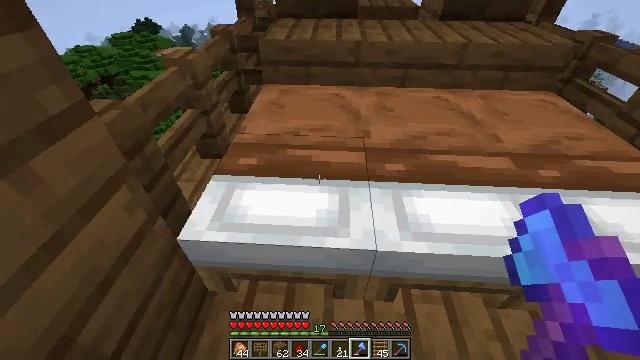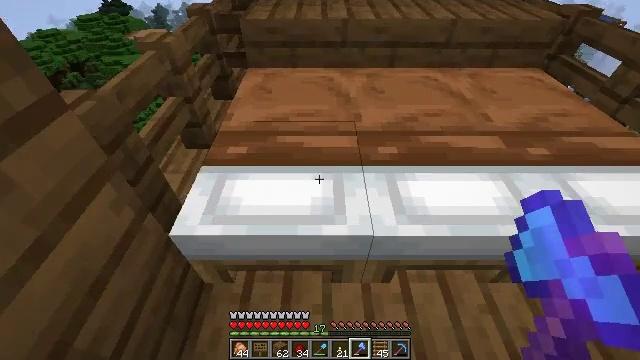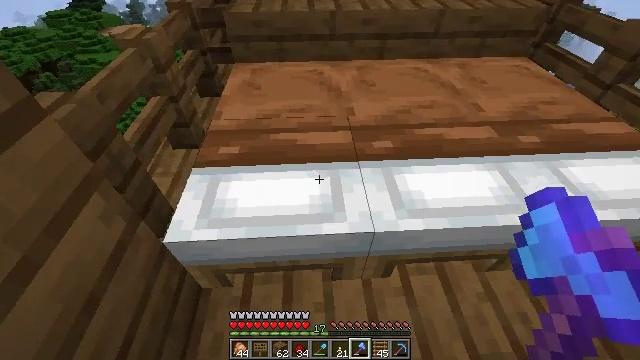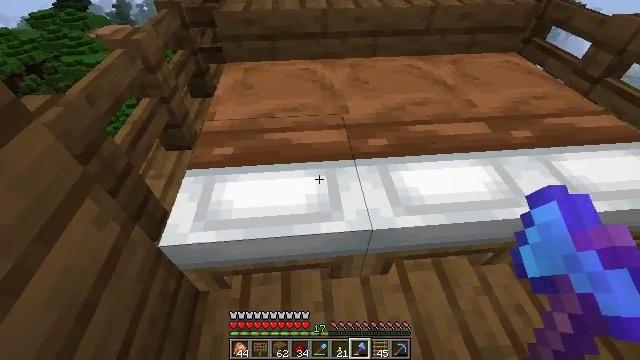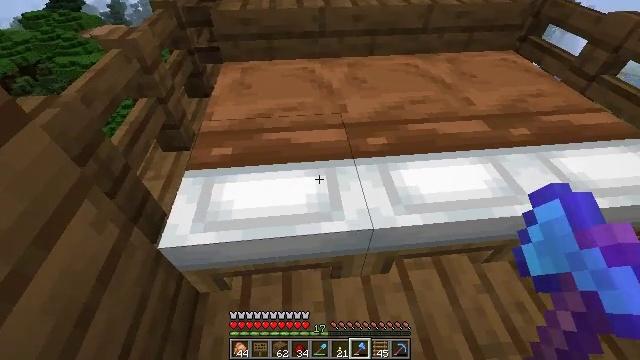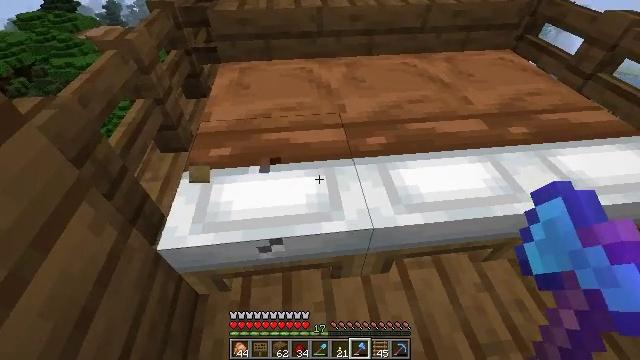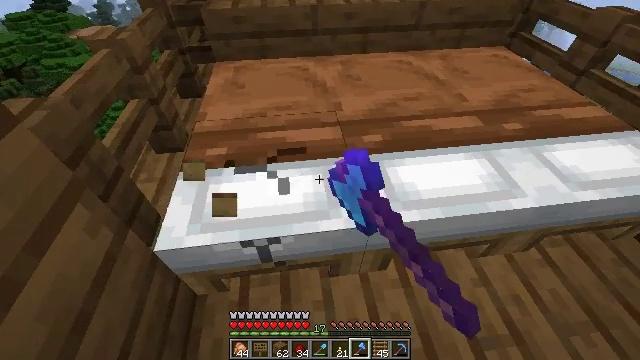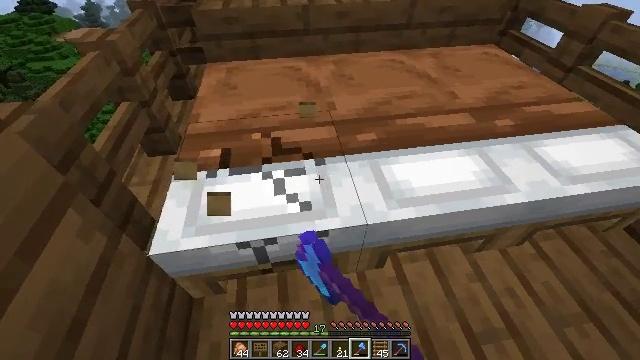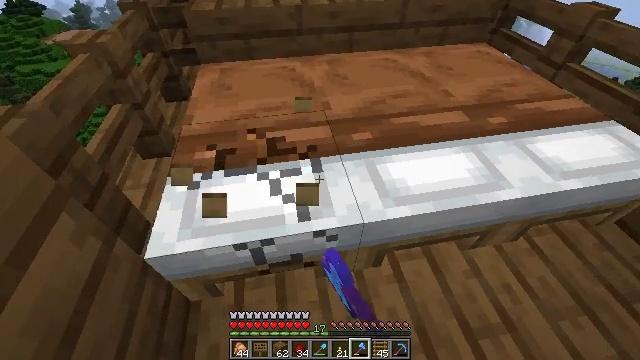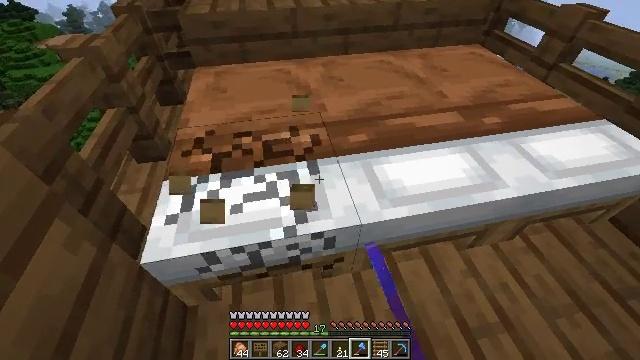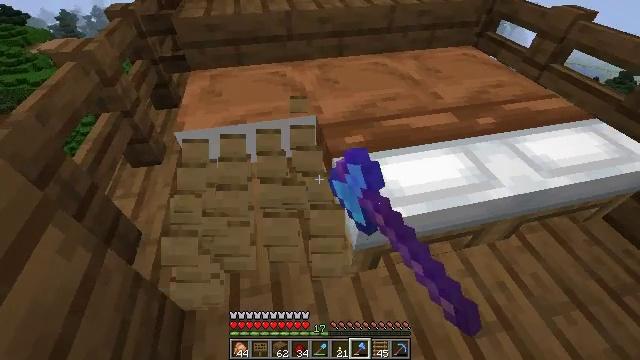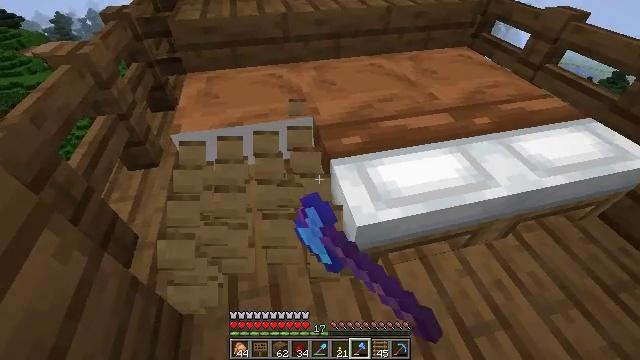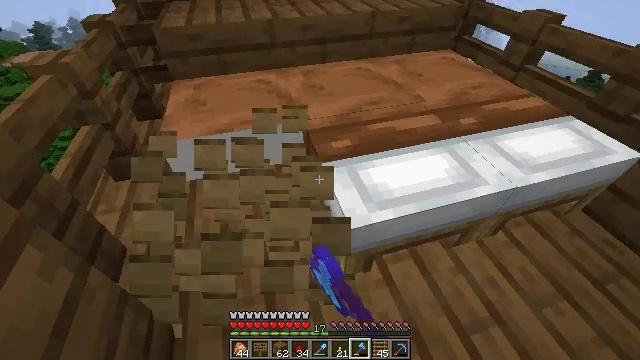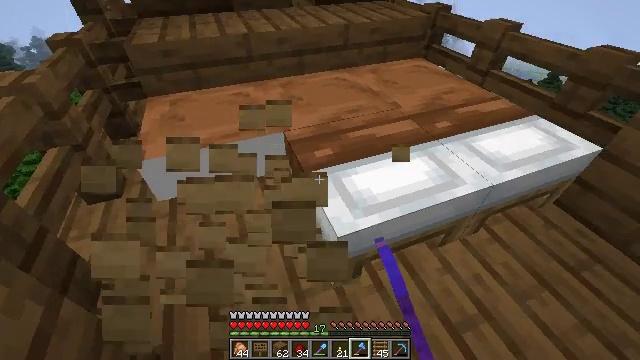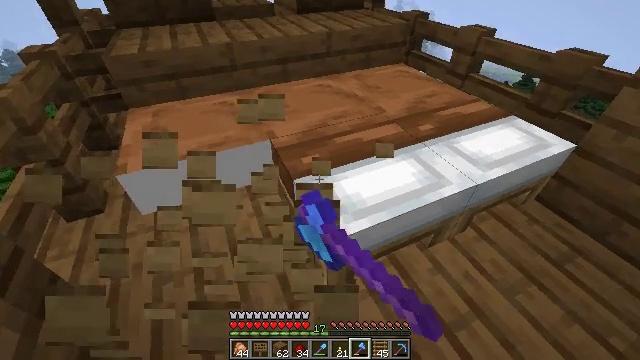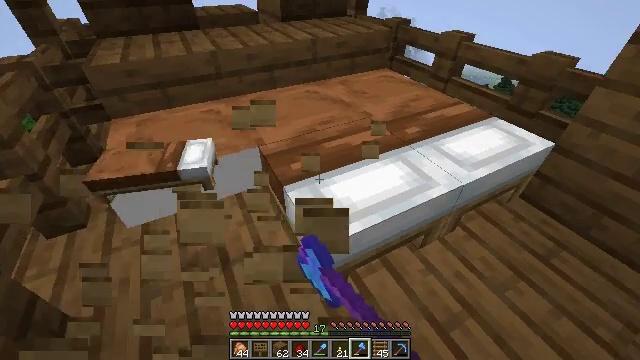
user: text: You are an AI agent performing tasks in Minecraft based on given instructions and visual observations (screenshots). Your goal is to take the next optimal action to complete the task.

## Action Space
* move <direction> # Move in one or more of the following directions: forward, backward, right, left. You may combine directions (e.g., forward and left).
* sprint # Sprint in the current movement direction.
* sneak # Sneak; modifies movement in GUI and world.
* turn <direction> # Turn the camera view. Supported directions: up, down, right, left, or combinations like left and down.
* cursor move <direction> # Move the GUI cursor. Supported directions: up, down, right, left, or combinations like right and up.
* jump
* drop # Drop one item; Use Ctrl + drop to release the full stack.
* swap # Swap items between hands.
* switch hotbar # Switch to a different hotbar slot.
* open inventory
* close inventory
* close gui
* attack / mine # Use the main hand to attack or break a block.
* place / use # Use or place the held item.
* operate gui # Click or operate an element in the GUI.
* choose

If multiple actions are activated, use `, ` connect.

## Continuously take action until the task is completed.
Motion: motion action
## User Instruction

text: Retrieve the brown bed.
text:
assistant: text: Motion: turn right and down
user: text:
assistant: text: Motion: turn right and down
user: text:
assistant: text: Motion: turn right
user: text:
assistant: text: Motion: no_op
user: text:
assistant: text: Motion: attack / mine
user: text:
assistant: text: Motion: turn right, attack / mine
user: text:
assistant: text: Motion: turn right, attack / mine
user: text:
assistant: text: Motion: turn right, attack / mine
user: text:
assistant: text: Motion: turn right, attack / mine
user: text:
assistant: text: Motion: turn right, attack / mine
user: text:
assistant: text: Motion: attack / mine
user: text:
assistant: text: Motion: turn right, attack / mine
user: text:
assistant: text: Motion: turn right and up, attack / mine
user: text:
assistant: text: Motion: turn right and up, attack / mine
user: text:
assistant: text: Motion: turn right and up, attack / mine
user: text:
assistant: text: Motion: turn right, attack / mine
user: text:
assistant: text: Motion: turn right, attack / mine
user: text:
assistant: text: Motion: turn right, attack / mine
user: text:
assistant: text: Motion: attack / mine
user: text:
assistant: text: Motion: attack / mine
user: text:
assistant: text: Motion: attack / mine
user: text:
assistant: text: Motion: attack / mine
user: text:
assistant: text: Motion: turn right, attack / mine
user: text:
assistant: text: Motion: move forward, turn right, attack / mine
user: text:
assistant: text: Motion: move forward, turn right, attack / mine
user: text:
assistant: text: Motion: move forward, attack / mine
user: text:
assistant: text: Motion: attack / mine
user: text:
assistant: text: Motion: attack / mine
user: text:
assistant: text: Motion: attack / mine
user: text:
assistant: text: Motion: attack / mine